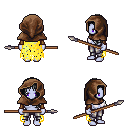
a pixel art fantasy rpg character, female body template, dark elf, purple skin, yellow tattered cape, metal pants, white left-swept hairstyle, cloth hood, leather bracers, spear, four views (front, back, left, right), 2x2 character sprite sheet, small pixel art, hard edges, no anti-aliasing